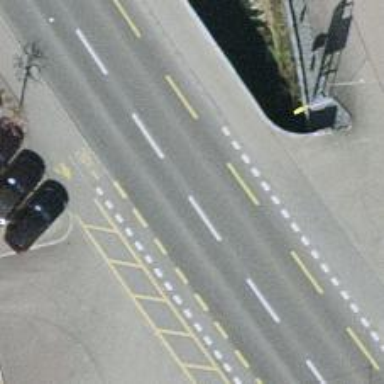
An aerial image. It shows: Cycleway.